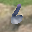
Label: 6